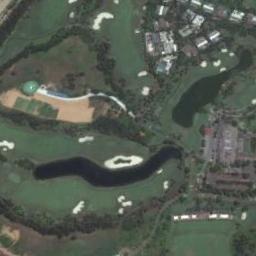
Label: golf_course